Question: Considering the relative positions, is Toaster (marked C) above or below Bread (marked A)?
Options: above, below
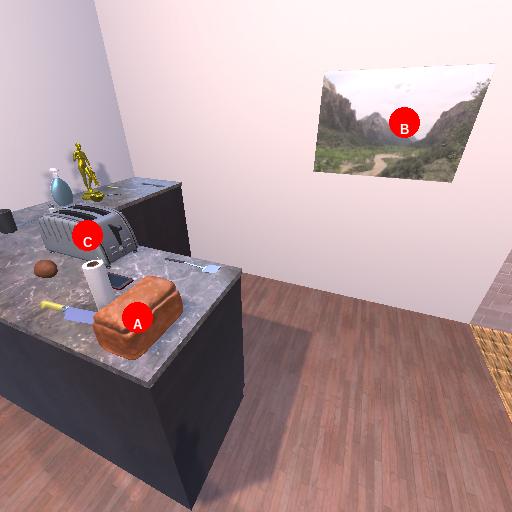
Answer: above